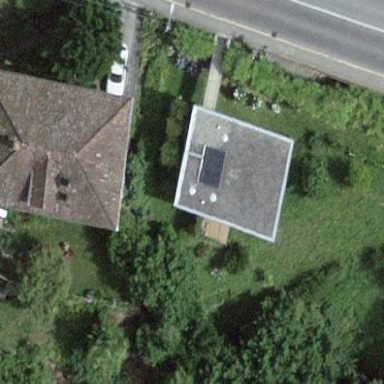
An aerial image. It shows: Grey house with flat roof made of gravel.